Question:
'''
def read_ndfa(file : open) -> {str:{str:{str}}}:
pass
'''
file =
'''
start;0;start;1;start;0;near
near;1;end
end
'''
correct output = '{'end': {}, 'start': {'1': {'start'}, '0': {'start', 'near'}}, 'near': {'1': {'end'}}}'
I need to write a function that takes a file as an input to get the correct output as above. however, I have no idea how to create the inner dictionary by using zip function. can someone show me the correct way to do it? Many thanks.
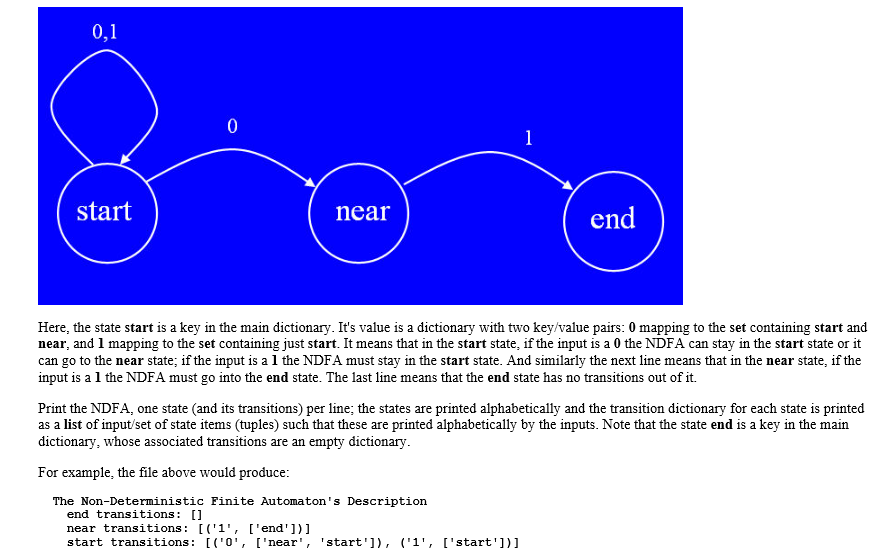
Answer: You can take a look at this :
'''
import csv
f = open('data.csv', 'r')
r = csv.reader(f, delimiter=';')
out = {}
for row in r:
out[row[0]] = {} # Set the top level key
# Loop on all odd elements
for pos in range(1, len(row), 2):
if row[pos] in out[row[0]]:
# Add the element to the existing set
out[row[0]][row[pos]].add(row[pos+1])
else:
# Create a new set for the key
out[row[0]][row[pos]] = set([row[pos+1]])
print(out)
f.close()
'''
Which gives :
'''
{'near': {'1': {'end'}}, 'end': {}, 'start': {'0': {'near', 'start'}, '1': {'start'}}}
'''